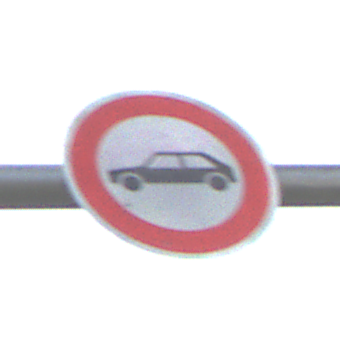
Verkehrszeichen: VerbotPersonenkraftwagen
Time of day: MorningAfternoon
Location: Outdoor (Nature)
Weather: PartlyCloudy
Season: NotSpecified
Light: Natural